Question: Count the number of objects in the diagram.
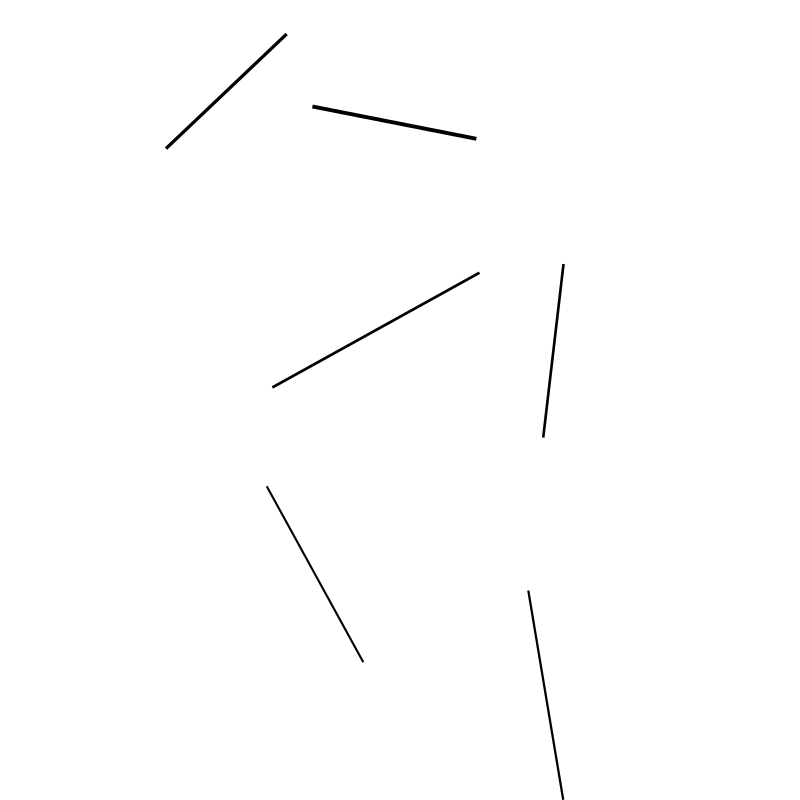
Answer: 6